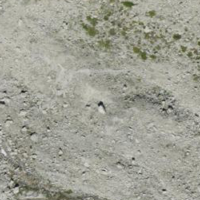
EUNIS habitat code: 48
Species observed at this site:
Larix decidua